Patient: sex M, age 34
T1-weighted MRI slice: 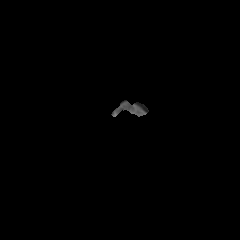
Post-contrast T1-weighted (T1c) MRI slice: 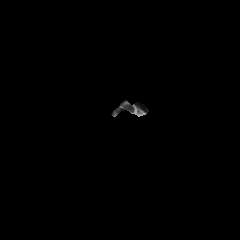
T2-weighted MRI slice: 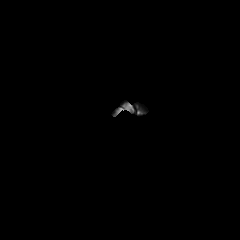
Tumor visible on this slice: no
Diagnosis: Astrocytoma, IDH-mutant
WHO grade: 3